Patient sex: F
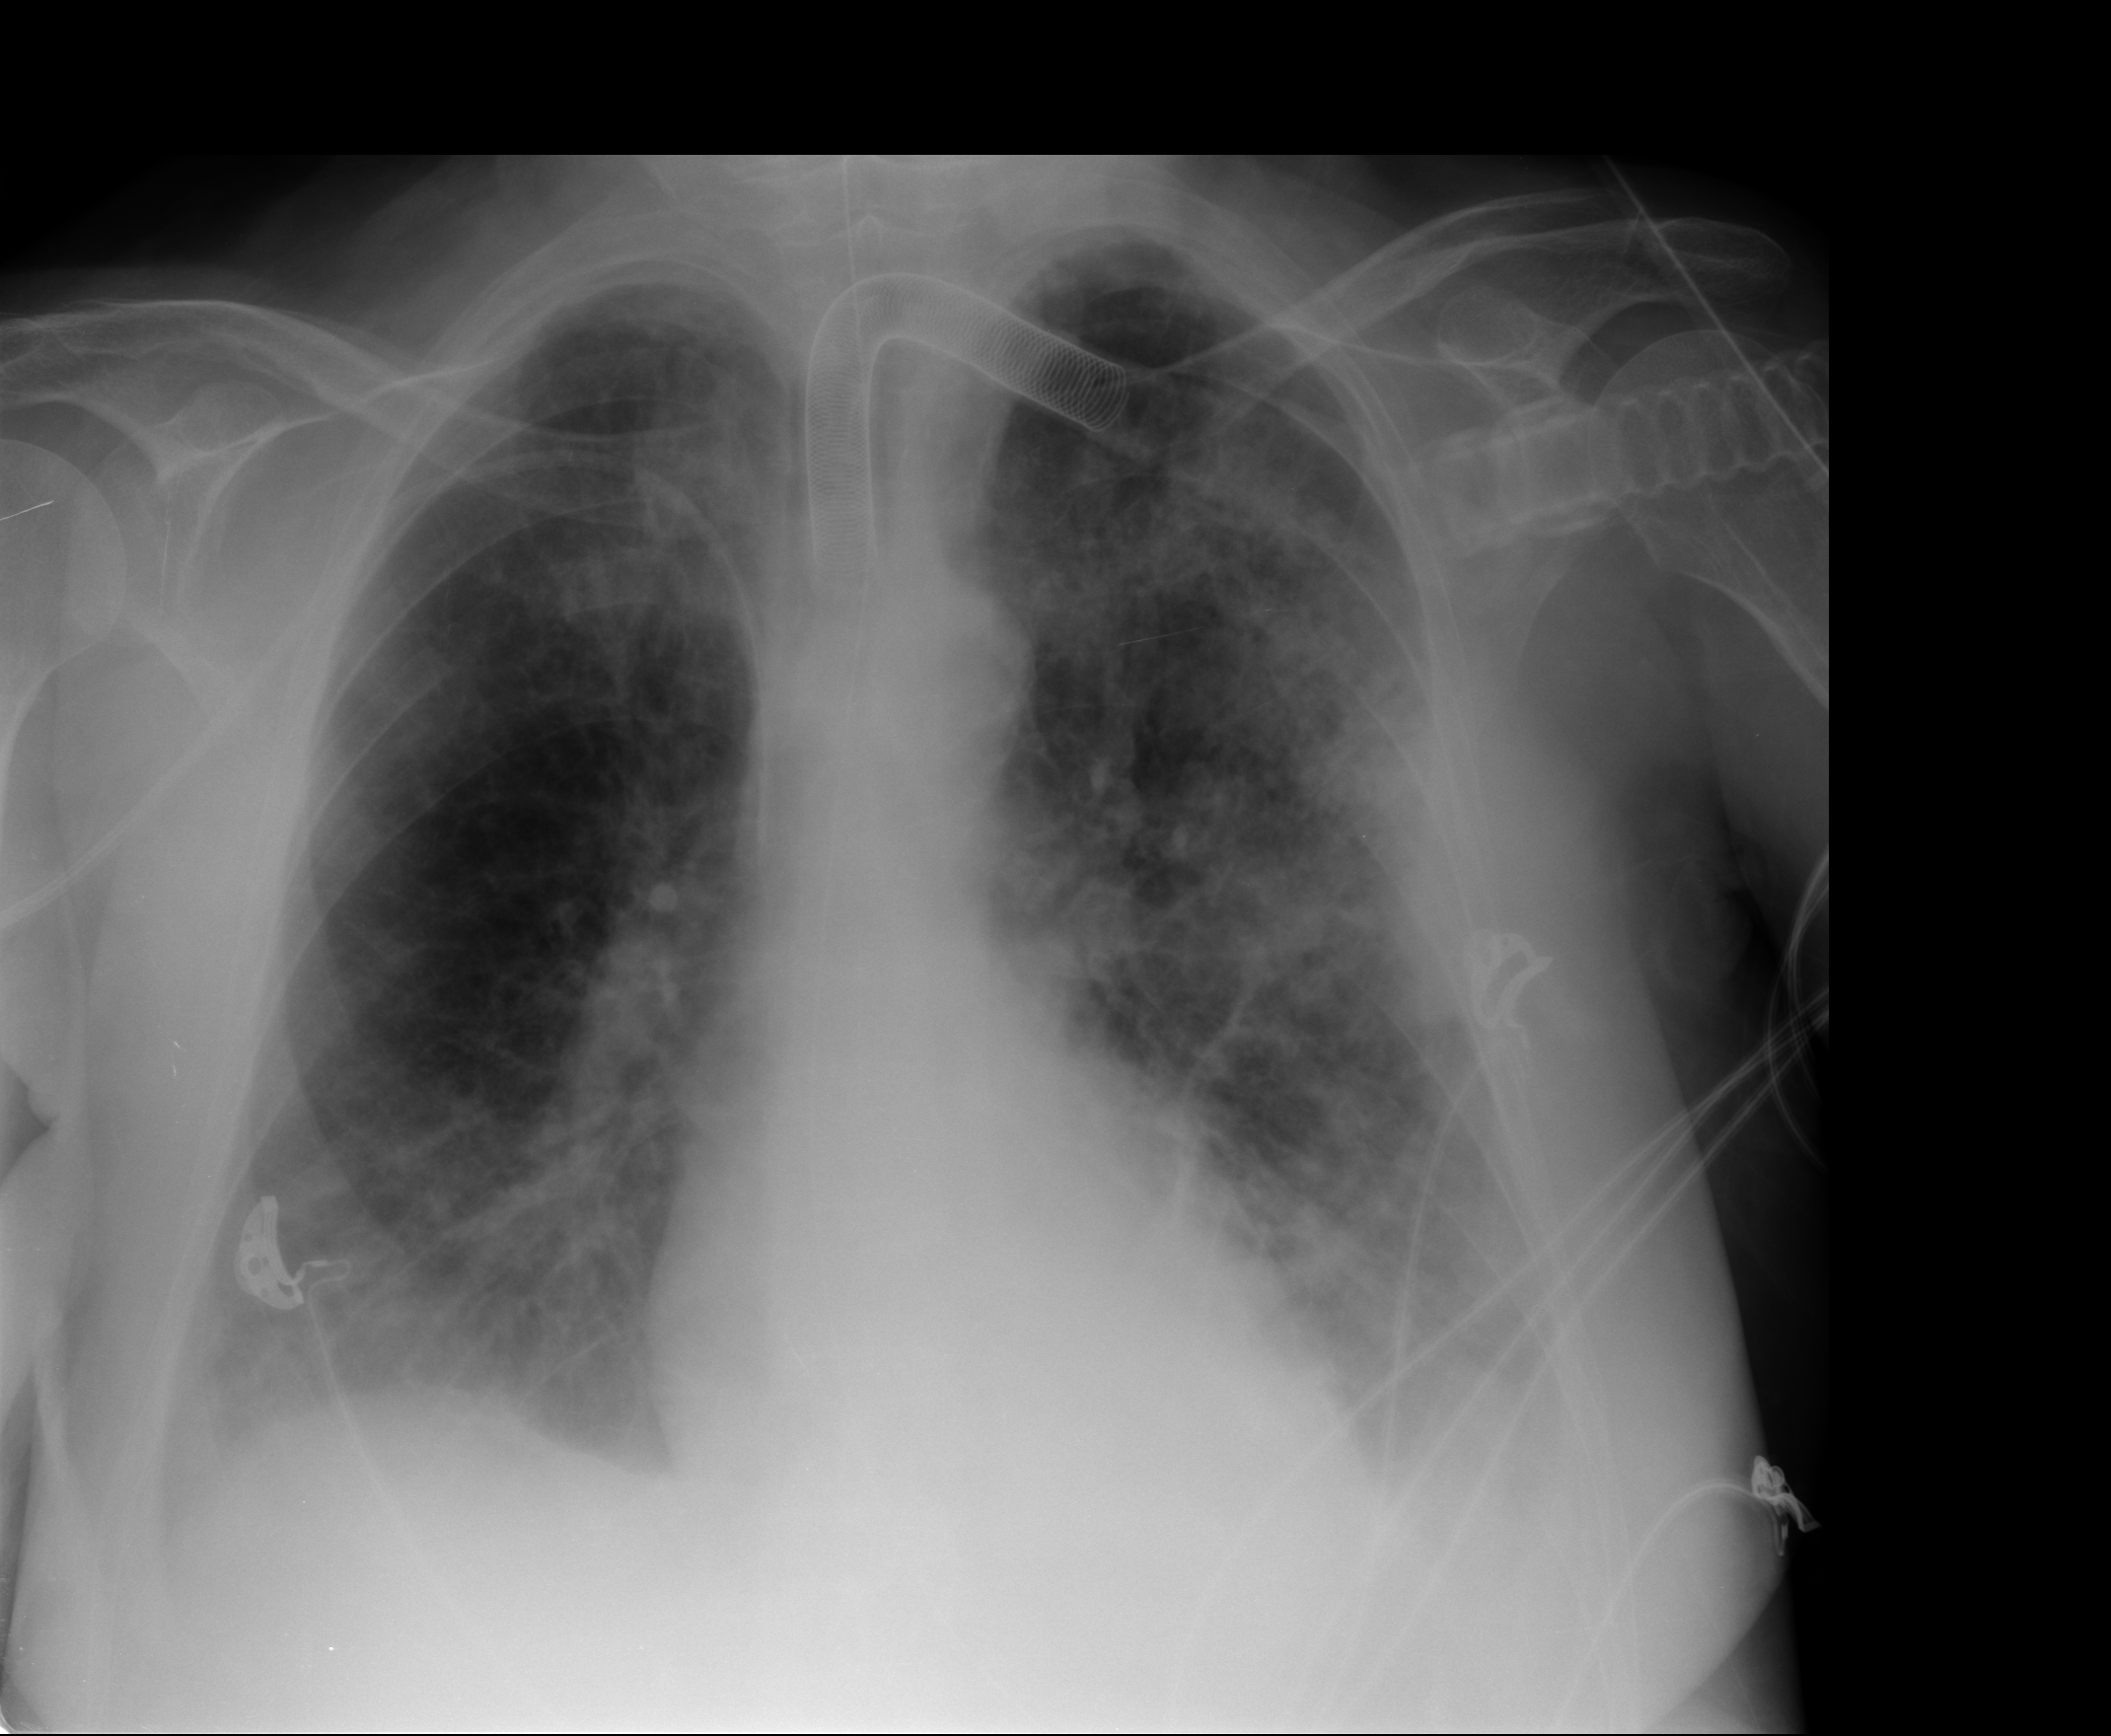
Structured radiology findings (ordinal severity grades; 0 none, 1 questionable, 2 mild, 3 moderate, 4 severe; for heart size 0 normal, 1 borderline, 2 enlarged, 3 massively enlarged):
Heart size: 0
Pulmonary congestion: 1
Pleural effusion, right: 1
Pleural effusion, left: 2
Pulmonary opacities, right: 0
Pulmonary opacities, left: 2
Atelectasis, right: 2
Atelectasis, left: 2